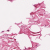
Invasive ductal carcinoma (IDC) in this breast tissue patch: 0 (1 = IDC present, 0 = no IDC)